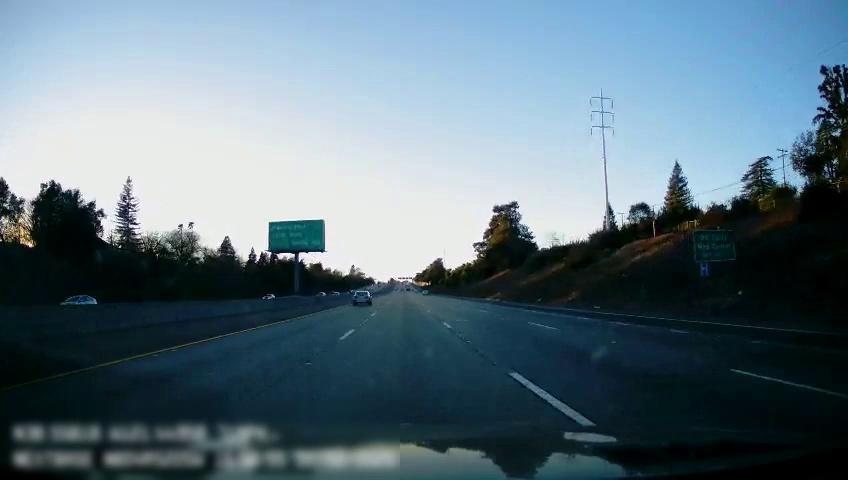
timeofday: Day
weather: Sunny
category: Drivable Space
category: Vehicles | Car
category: Vehicles | Car
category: Vehicles | Car
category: Lanes | Alternate Lane
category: Lanes | Current Lane
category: Lanes | Current Lane
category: Lanes | Alternate Lane
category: Lanes | Alternate Lane
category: Traffic | Signs
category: Traffic | Signs